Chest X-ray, PA view. Patient: 57 years old, sex F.
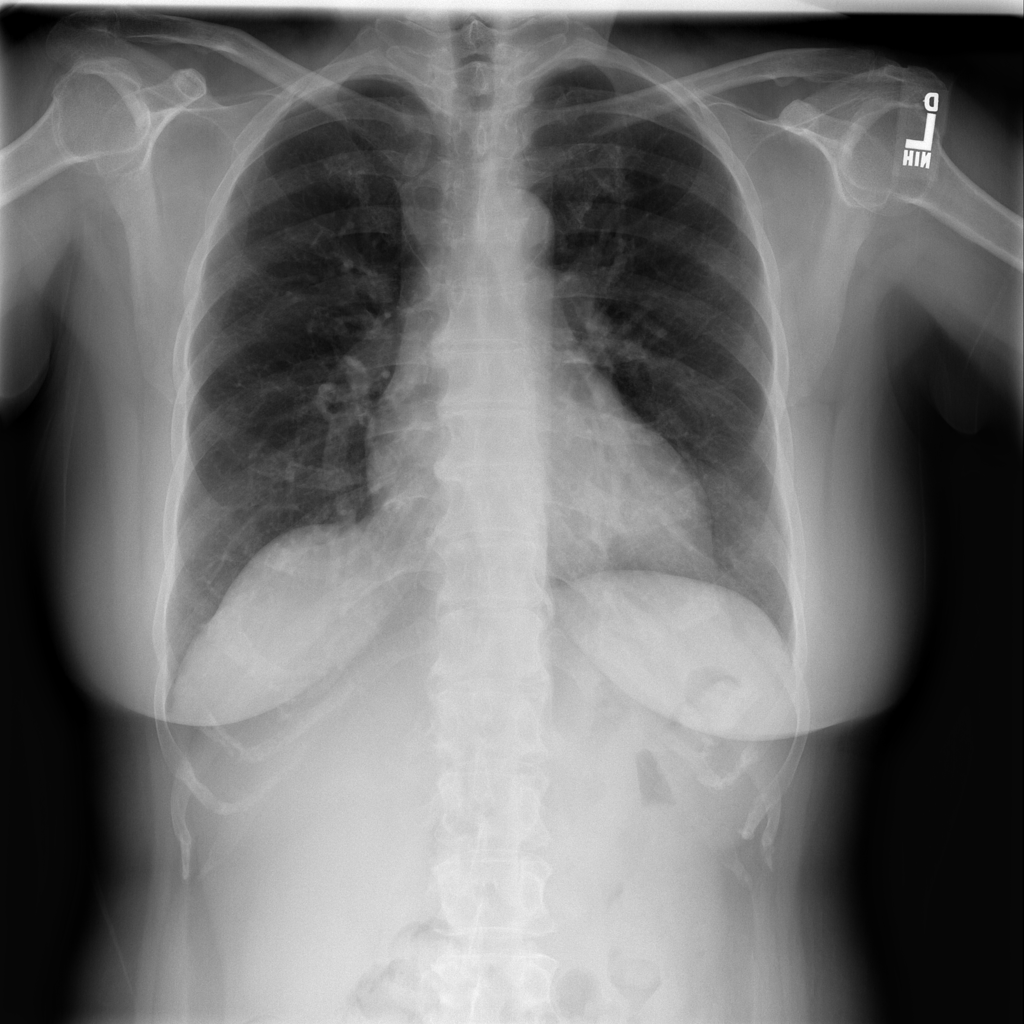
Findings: No Finding